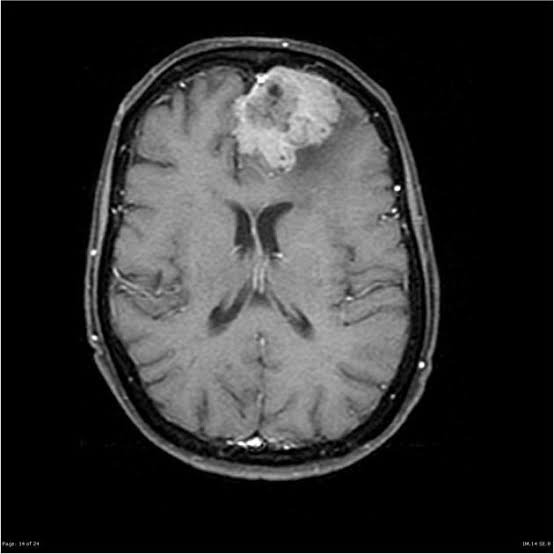
Label: meningioma